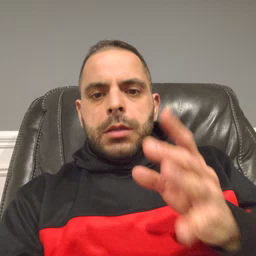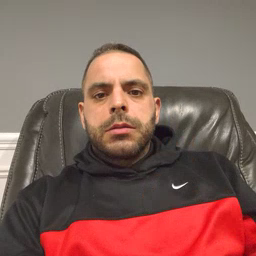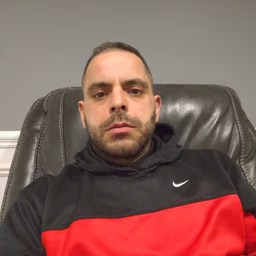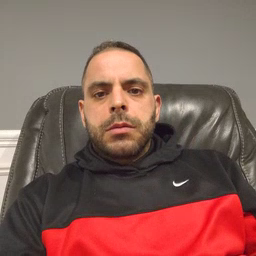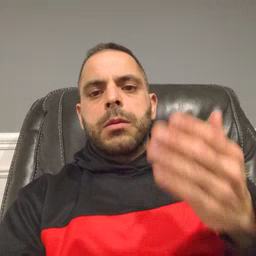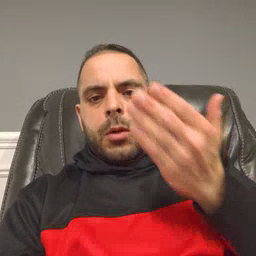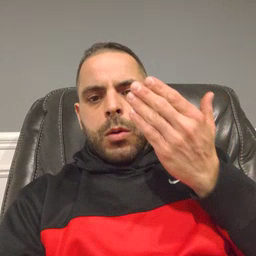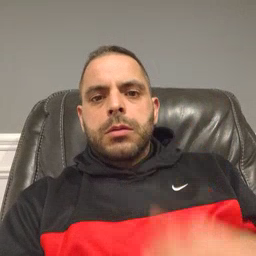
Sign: morning